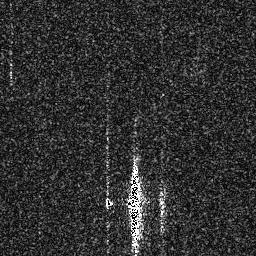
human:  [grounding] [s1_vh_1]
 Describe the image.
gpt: In the satellite image, there is  <ref>1 medium ship </ref> <box>[[48, 63, 55, 97, 0]]</box> located at bottom.